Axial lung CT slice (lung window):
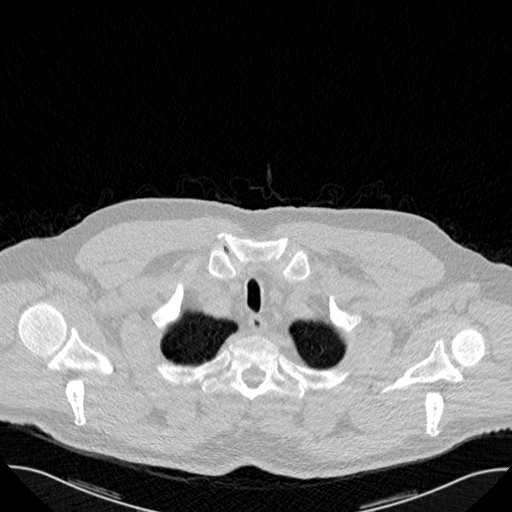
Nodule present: no